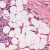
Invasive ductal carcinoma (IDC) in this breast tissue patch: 1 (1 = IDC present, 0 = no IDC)